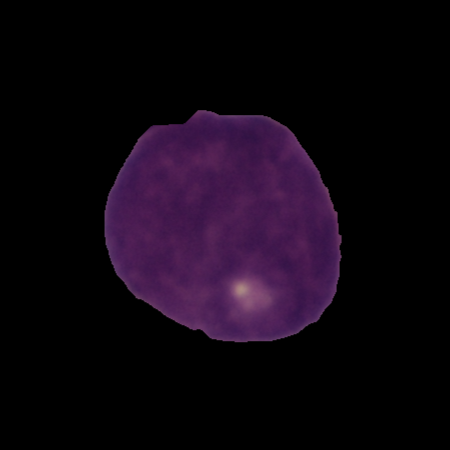
Label: cancer